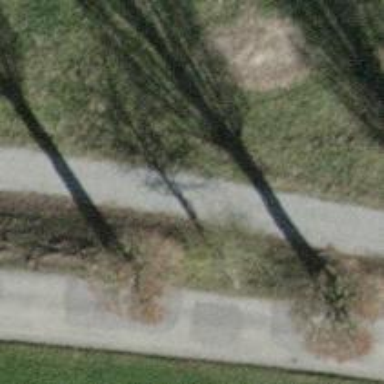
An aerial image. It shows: Landmark tree of the Populus genus.